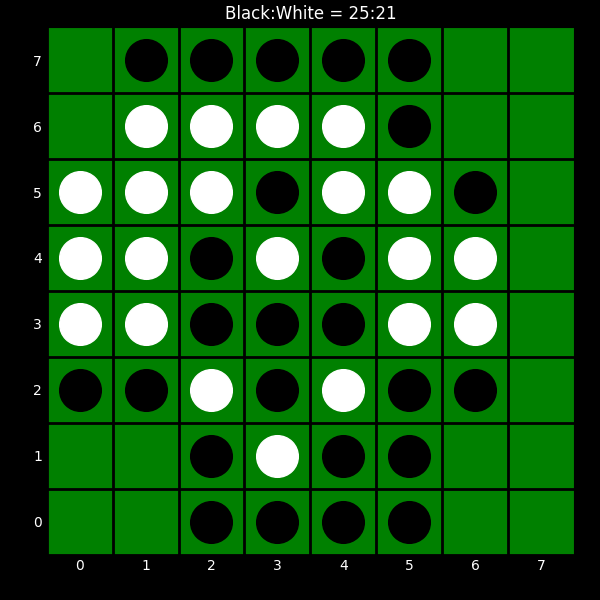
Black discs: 25
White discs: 21